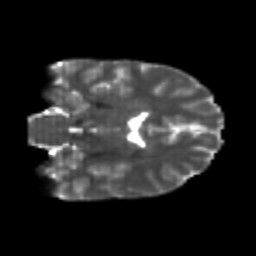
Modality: T2w
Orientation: coronal
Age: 22
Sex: male
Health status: healthy
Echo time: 0.074 s